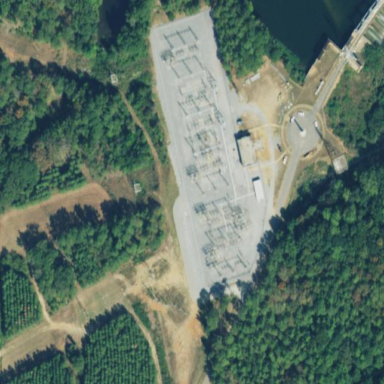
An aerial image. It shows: Outdoor power substation. The substation is at the transmission level. It is surrounded by fence.